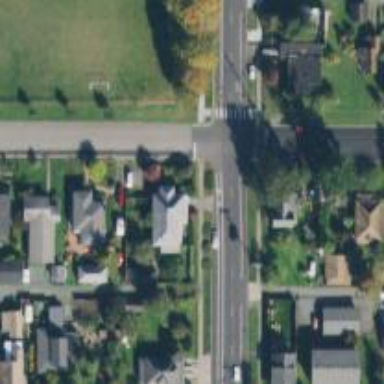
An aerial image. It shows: Stop road.